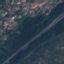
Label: Highway